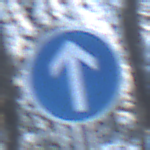
Verkehrszeichen: VorgeschriebeneFahrtrichtungGeradeaus
Umgebung: Outdoor, Nature
Tageszeit: MorningAfternoon
Wetter: Clear
Licht: Natural
Jahreszeit: Winter
Kontrast: LowContrast